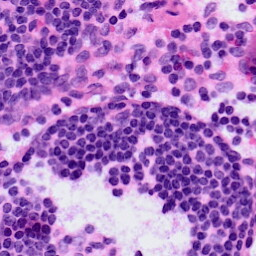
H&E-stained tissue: LymphNode